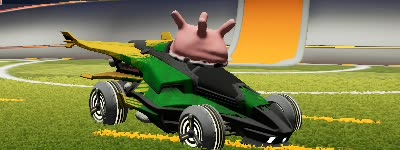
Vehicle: aftershock